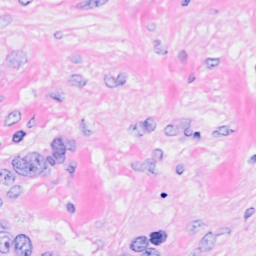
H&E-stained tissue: Breast